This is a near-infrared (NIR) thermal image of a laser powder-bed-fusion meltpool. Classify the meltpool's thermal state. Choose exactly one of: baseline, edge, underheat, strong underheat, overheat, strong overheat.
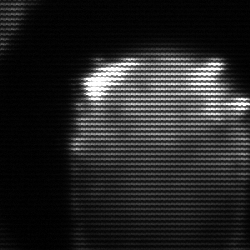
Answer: edge